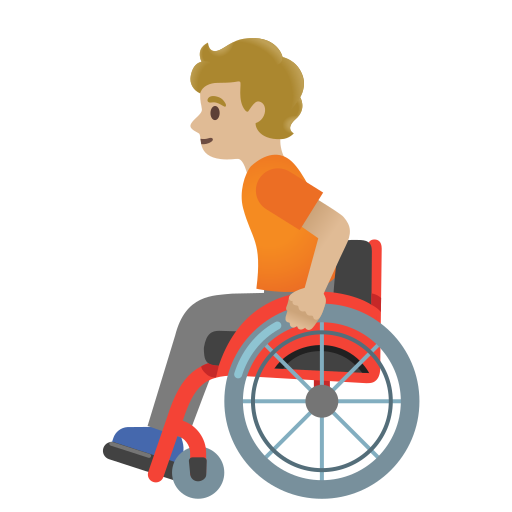
Emoji: 🧑🏼‍🦽